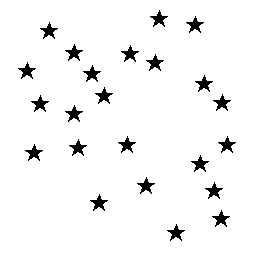
Squares: 0
Triangles: 0
Stars: 23
Total shapes: 23